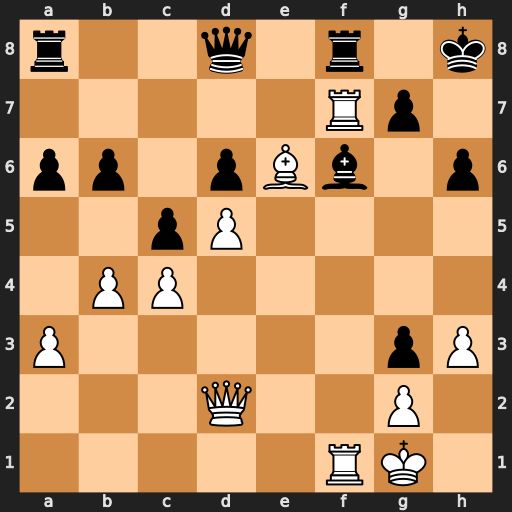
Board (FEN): r2q1r1k/5Rp1/pp1pBb1p/2pP4/1PP5/P5pP/3Q2P1/5RK1
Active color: w
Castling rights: -
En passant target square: -
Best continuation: R1xf6 Qxf6 Rxf6